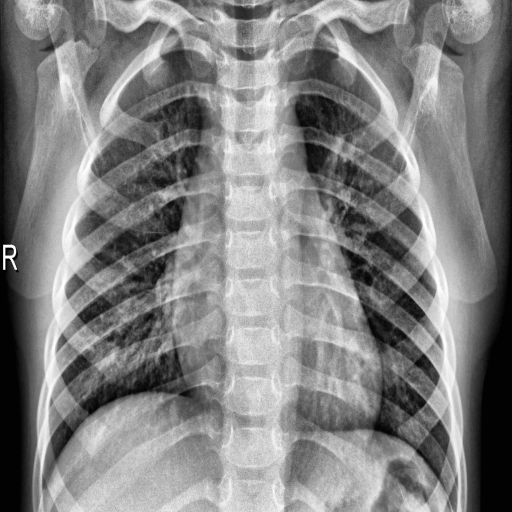
Finding: NORMAL